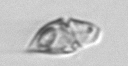
Label: Amphidinium